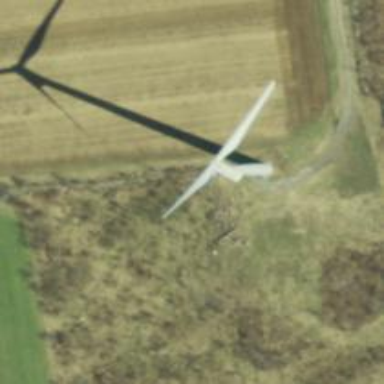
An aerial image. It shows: Wind generator with horizontal axis. The generator is wind turbine.